Question: When I was learning <URL>, I noticed this method 'unwindToList:' which has the return type of 'IBAction' do not need to be declared in the header file first to pass the compilation or to run correctly. Since I can use any name I would like to as the method name, I think this is nothing to do with protocol.
Here is the example code:
:
'''
#import <UIKit/UIKit.h>
@interface XYZToDoListViewController : UITableViewController
@end
'''
:
'''
@implementation XYZToDoListViewController
- (IBAction)unwindToList:(UIStoryboardSegue *)segue
{
}
// other implementations..
@end
'''
After this, in the Interface Builder, as shown in the image below, I can control-drag a control to the exit icon to register this method as the action of the control. To my surprise, no error occurred after I clicked the Run button.
I'm new to Obj-C, this was kind of blowed my mind. I know a little about C. In C I must acknowledge compiler every function by declaring it or defining it before using it.
So I created a small project to see if I can define a method without declaration first in Obj-C. Here is the code I tested:
'''
// XYZFoo.h
#import <Foundation/Foundation.h>
@interface XYZFoo : NSObject
@end
'''
The .m file:
'''
// XYZFoo.m
#import "XYZFoo.h"
@implementation XYZFoo
- (void)bar {
NSLog(@"hello, world");
}
@end
'''
The main.m file:
'''
// main.m
#import <Foundation/Foundation.h>
#import "XYZFoo.h"
int main(int argc, const char * argv[])
{
@autoreleasepool {
XYZFoo *foo = [[XYZFoo alloc] init];
[foo bar];
}
return 0;
}
'''
This time I got an error. I can only fix it by adding the declaration in the header file. So in this case the declaration is required (of course).
There must be something I'm not familiar with happened behind the scene. Can anyone explain the mechanism behind this?
Thanks in advance.
: rewrite the question to get reps to obtain the magic voting power so that I can up vote or down vote other people's answer.

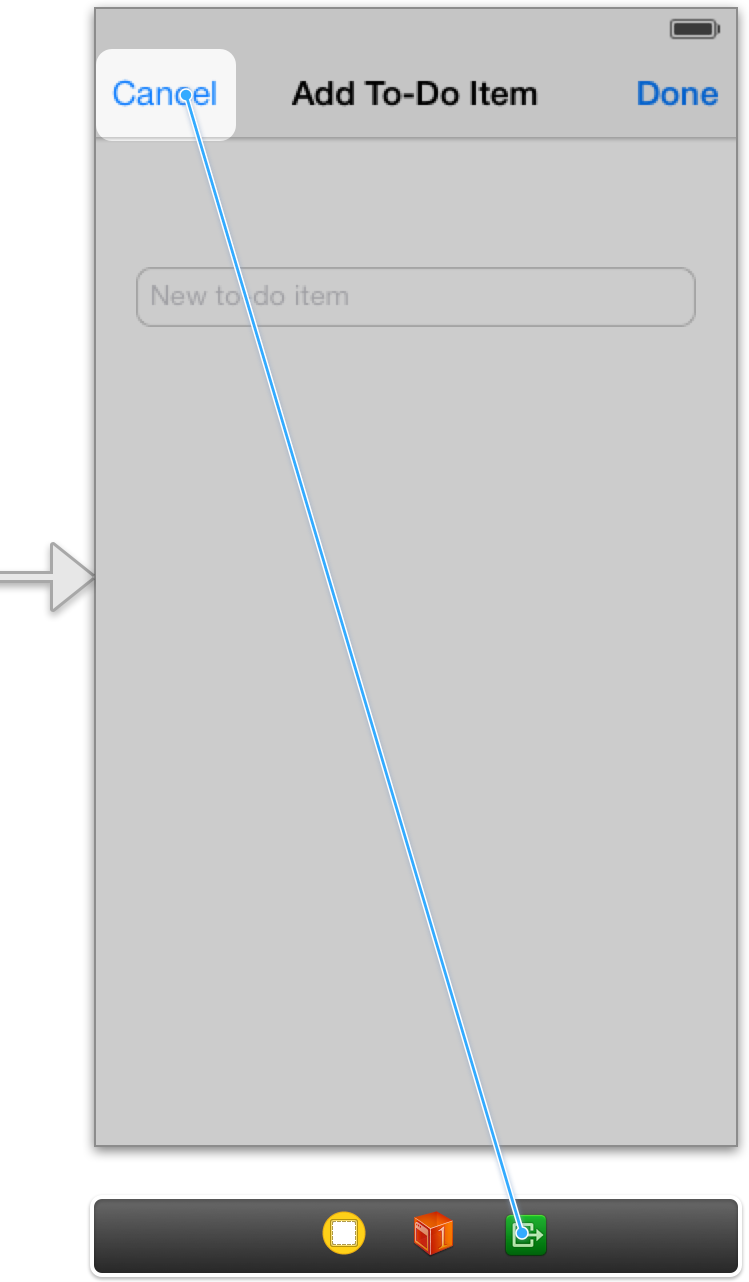
Answer: The compiler does not generate declarations for actions. Here is what happens: when you connect a control to an action Interface Builder records information about the action selector in the storyboard.
When views from the storyboad are being instantiated storyboard runtime calls 'addTarget:action:forControlEvents:' method of the newly created controls to connect them to there targets (see this link for details <URL>. The storyboard runtime uses storyboard file contents to connect actions hence it doesn't need the method declaration.
On the other hand when a method is called from outside of the class compiler checks if the method has been declared somewhere in the header files and issues if it doesn't find declaration to prevent possible runtime error.